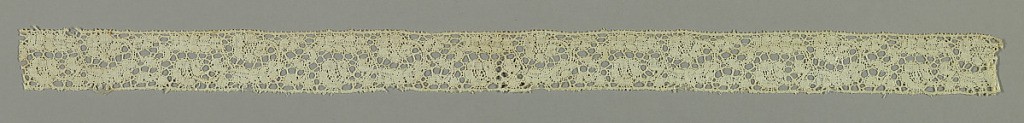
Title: Band
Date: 17th–18th century
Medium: linen Technique: bobbin lace, Binche style with no ground
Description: Band of northern Italian guipure with an open scrolling pattern with brides.